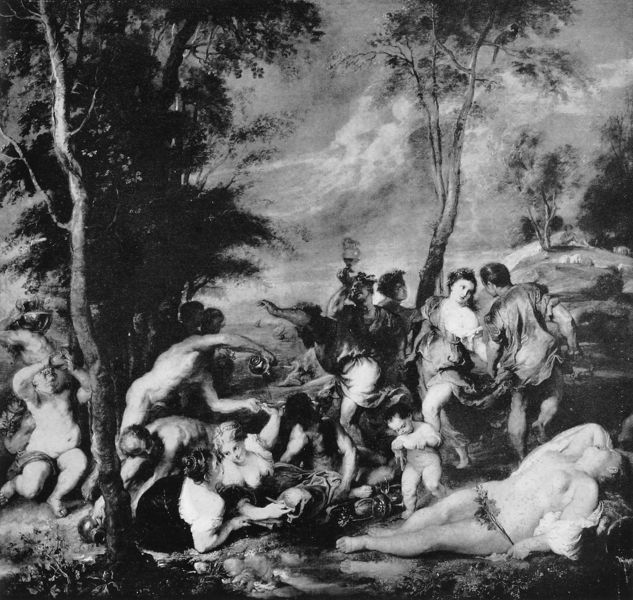
Titel: Bacchanal mit schlafender Ariane
Künstler: Peter Paul Rubens
Institution: Stockholm, Nationalmuseum
Schlagwörter: akt, baum, dunkel, gruppe, himmel, mann, nackt, nackter, weiß, wolken, bäume, frauen, menschen, busen, frau, grau, kleid, männer, schwarz, gras, fest, tanz, betrunken, gelage, trinken, bild, hügel, haare, kind, tanzen, schulter, wald, engel, krug, brüste, liegen, grisaille, wein, nackte, schwarzweiss, orgie, krüge, bacchus, gemäde, schwarzweißfoto